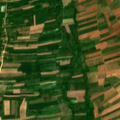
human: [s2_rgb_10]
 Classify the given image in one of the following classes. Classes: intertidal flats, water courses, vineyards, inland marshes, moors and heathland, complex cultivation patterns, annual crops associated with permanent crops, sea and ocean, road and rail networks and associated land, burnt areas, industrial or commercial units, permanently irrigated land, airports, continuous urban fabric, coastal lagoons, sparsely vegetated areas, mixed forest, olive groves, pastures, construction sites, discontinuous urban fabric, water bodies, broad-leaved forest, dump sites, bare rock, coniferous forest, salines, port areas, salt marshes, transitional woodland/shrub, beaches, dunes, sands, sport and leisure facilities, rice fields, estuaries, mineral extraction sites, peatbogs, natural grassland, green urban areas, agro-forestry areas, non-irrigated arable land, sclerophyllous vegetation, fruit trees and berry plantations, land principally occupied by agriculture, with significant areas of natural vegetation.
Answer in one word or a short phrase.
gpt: fruit trees and berry plantations, complex cultivation patterns, land principally occupied by agriculture, with significant areas of natural vegetation